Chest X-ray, PA view. Patient: 49 years old, sex F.
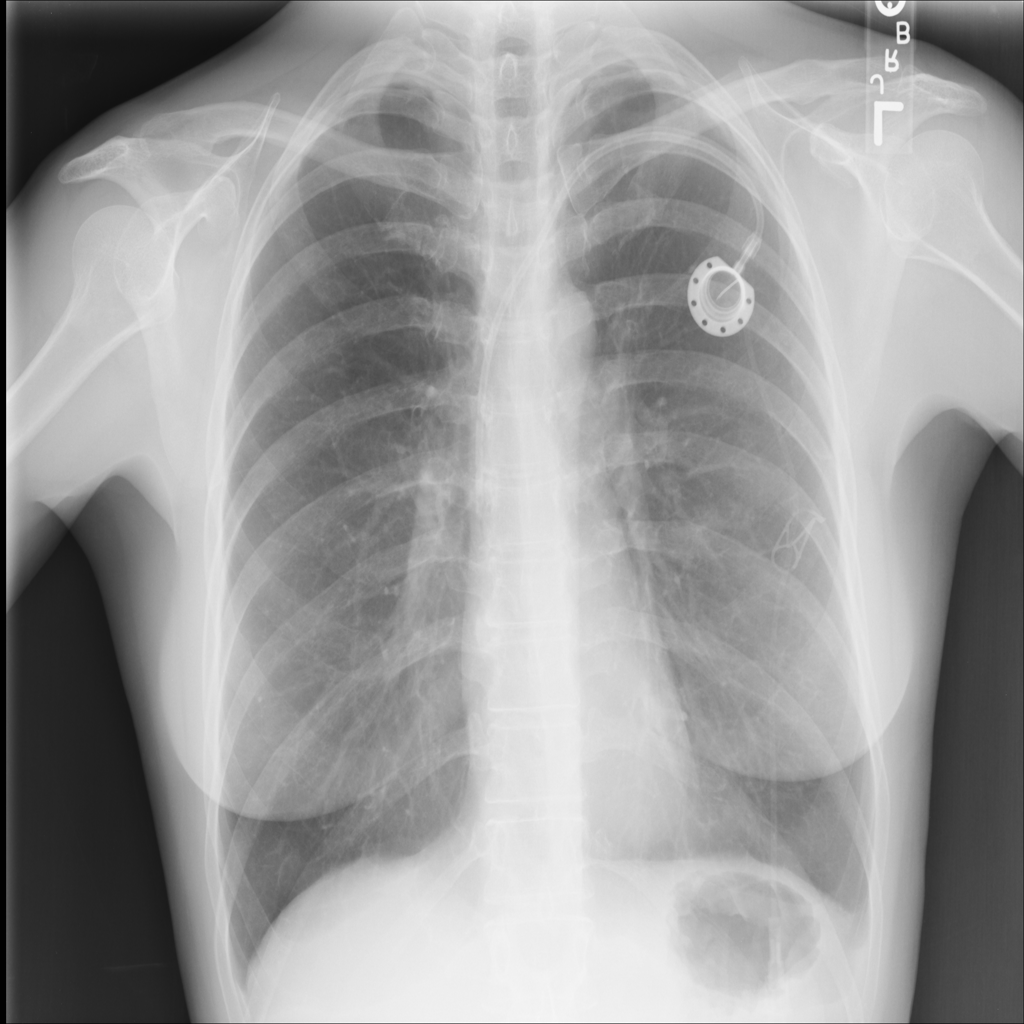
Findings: Fibrosis